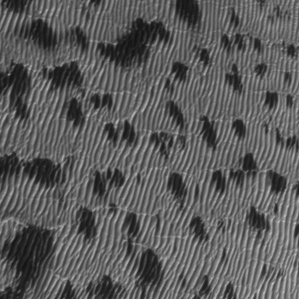
Label: frost